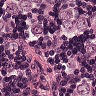
Metastatic tissue present: yes